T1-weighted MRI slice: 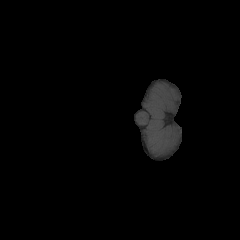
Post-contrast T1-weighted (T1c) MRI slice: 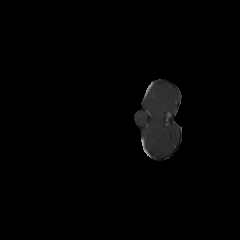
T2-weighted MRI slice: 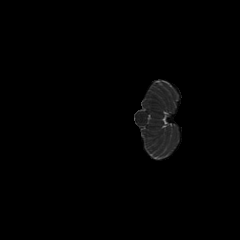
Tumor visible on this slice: no